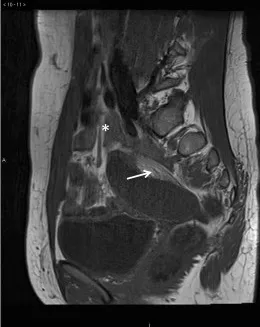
On T1-weighted sequences hypointense. Sagittal view). The mesentery is edematic. White arrows),. The base of the mucocele is indistinguishable from the appendix.
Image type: radiology (mri)